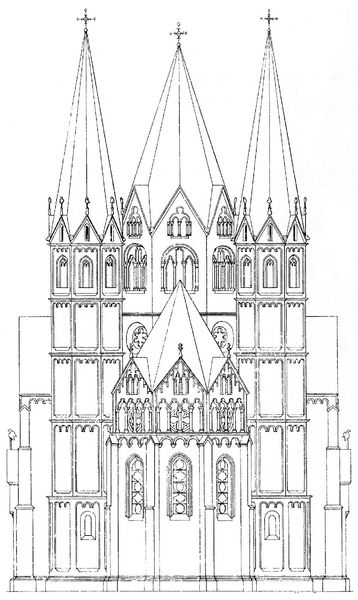
Titel: Marienkirche in Gelnhausen
Standort: Gelnhausen, Marienkirche (EU - D - H)
Schlagwörter: fenster, grau, schmuck, zeichnung, kirche, gotik, turm, bogen, fassade, pilaster, kuppel, spitz, symmetrie, kreuz, türme, bleiglas, kathedrale, fries, romanik, achsensymmetrie, aufriss, statik, spitzdach, ost, umzeichnung, turmhaube, nonnenkopf